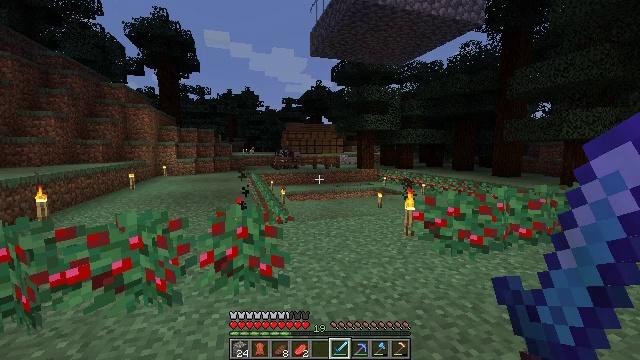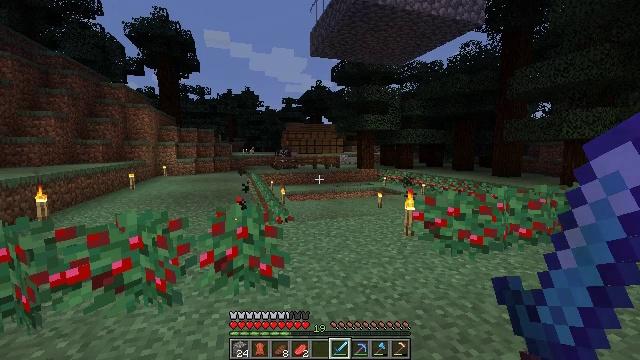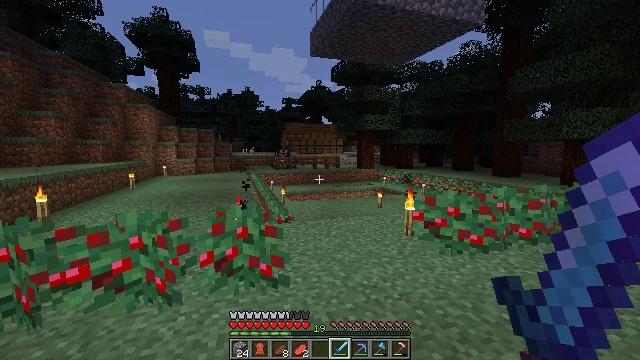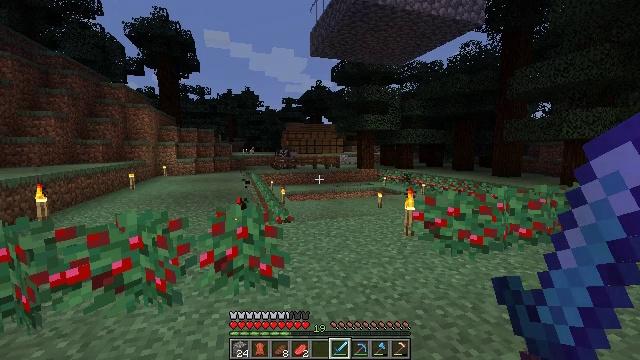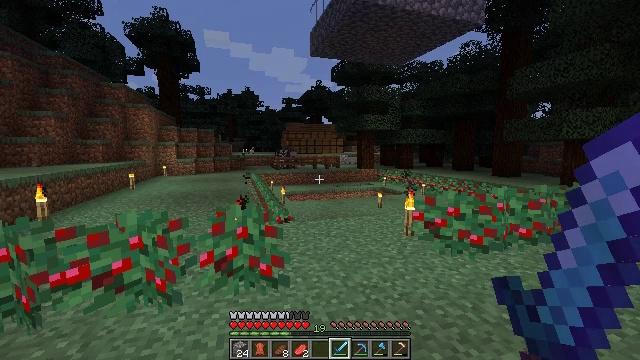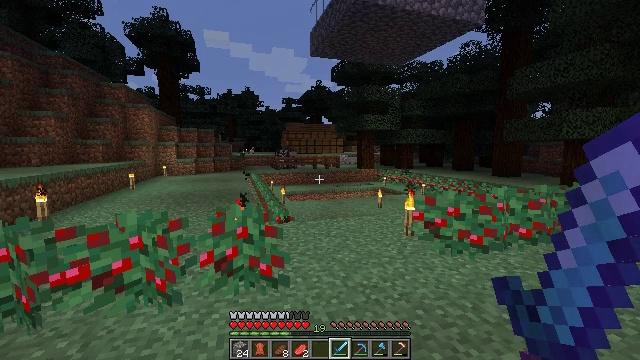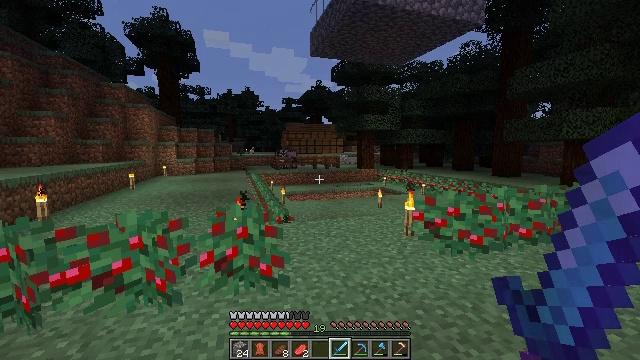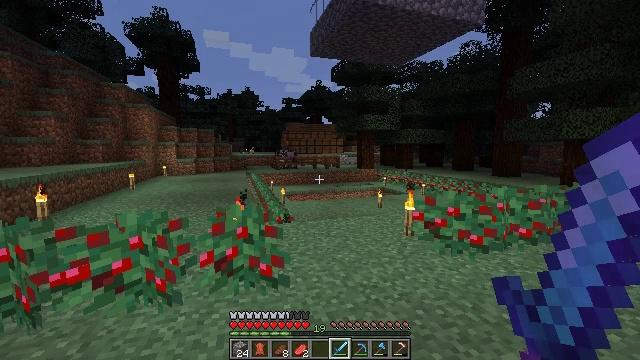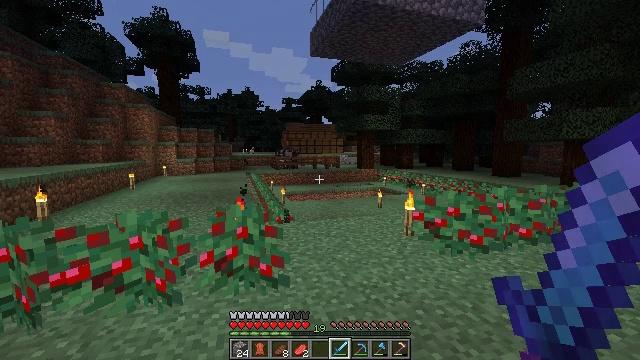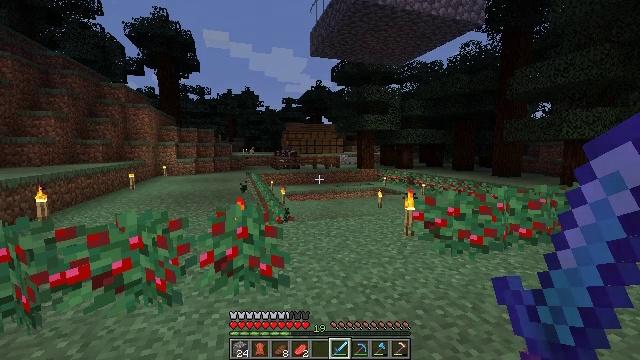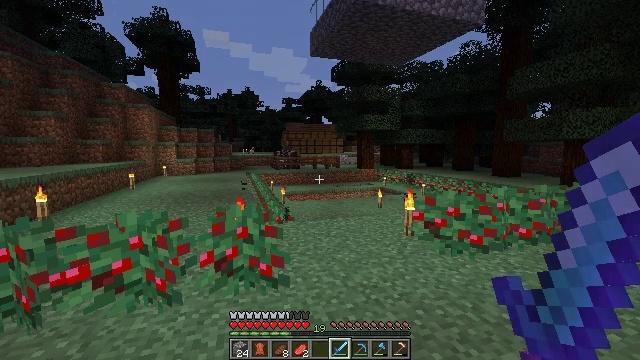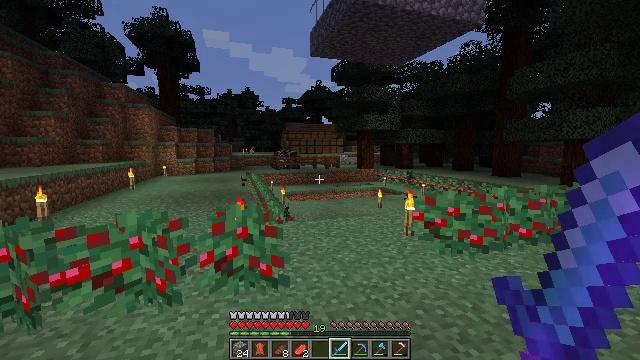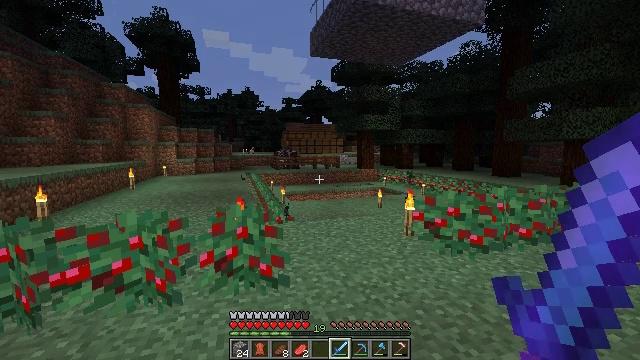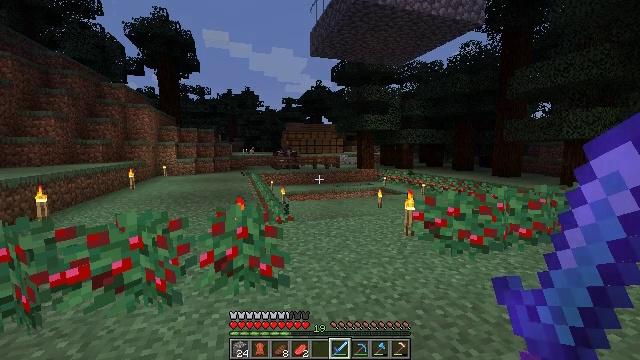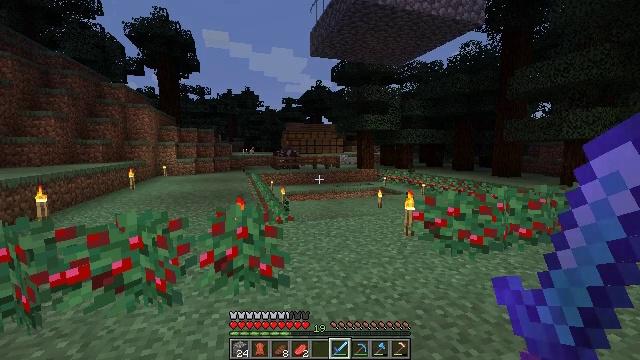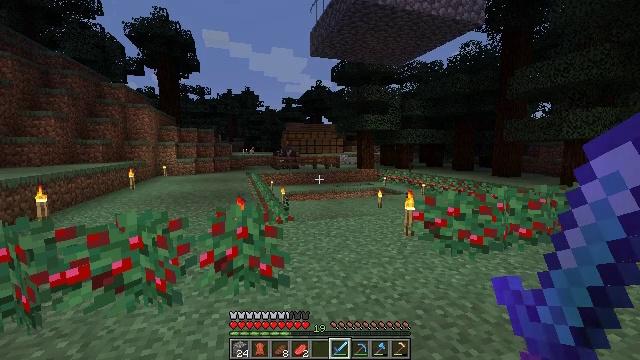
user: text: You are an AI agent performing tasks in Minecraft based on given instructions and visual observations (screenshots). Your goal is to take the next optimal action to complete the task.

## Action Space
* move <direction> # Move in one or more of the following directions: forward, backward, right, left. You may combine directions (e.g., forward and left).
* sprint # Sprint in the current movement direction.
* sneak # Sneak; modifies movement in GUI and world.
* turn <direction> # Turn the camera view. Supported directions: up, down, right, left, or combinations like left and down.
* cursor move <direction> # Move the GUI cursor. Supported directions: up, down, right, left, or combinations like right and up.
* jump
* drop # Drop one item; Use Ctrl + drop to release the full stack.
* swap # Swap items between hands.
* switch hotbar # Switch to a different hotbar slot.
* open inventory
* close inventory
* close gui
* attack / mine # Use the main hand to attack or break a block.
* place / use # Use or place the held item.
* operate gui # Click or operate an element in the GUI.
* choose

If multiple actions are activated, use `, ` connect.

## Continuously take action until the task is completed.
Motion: motion action
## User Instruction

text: Harvest wheat from the field.
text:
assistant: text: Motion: no_op
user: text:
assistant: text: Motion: no_op
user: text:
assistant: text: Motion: no_op
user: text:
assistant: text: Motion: no_op
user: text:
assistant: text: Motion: no_op
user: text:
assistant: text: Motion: no_op
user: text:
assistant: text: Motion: no_op
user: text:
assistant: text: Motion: no_op
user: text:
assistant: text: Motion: no_op
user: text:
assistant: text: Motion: no_op
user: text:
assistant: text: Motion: no_op
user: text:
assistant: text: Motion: no_op
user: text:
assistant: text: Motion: no_op
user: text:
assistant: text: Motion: no_op
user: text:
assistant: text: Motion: no_op
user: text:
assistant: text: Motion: no_op
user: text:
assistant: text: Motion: no_op
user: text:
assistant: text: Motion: no_op
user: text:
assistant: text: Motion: no_op
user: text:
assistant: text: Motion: no_op
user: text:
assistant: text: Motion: no_op
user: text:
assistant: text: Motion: no_op
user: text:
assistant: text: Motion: no_op
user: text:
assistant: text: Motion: no_op
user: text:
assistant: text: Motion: no_op
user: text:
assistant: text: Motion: no_op
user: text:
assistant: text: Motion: no_op
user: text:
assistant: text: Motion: no_op
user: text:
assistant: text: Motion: no_op
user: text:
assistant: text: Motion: no_op